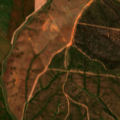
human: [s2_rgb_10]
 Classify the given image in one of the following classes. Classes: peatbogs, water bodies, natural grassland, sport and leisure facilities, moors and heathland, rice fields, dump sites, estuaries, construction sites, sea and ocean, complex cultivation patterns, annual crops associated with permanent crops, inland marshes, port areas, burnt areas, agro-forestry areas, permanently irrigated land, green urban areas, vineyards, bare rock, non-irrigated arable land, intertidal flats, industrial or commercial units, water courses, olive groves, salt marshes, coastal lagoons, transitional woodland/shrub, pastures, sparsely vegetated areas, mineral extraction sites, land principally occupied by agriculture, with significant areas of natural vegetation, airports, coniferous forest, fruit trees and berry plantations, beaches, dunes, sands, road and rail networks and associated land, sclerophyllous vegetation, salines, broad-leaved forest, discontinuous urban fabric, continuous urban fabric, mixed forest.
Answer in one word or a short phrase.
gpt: continuous urban fabric